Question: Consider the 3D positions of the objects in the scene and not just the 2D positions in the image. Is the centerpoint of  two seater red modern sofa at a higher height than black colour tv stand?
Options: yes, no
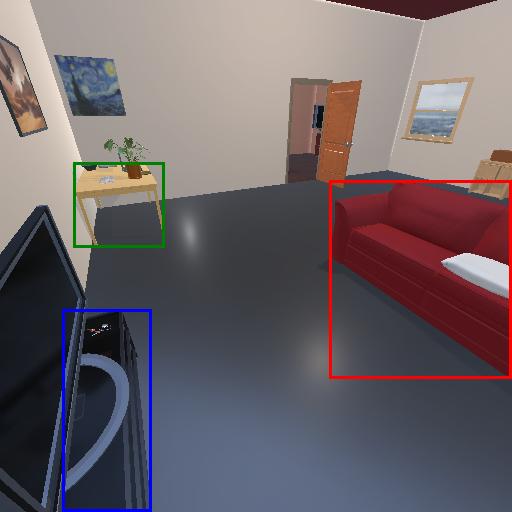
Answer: yes